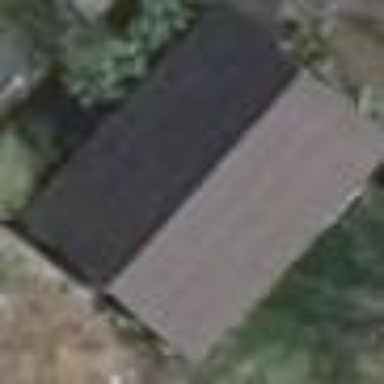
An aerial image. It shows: Building with gabled roof. The roof orientation is along the building.